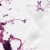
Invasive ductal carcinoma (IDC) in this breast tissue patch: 0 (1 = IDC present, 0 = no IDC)